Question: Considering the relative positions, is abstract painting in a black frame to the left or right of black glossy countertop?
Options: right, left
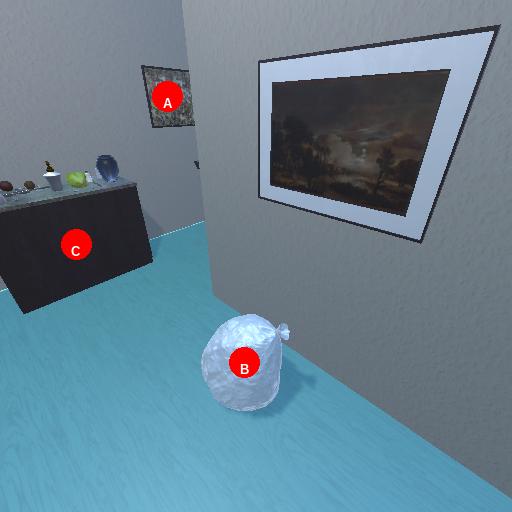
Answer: right